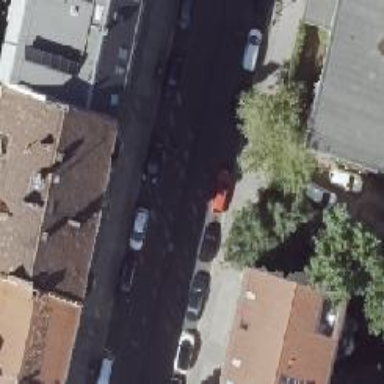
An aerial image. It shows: No parking allowed in this lane.